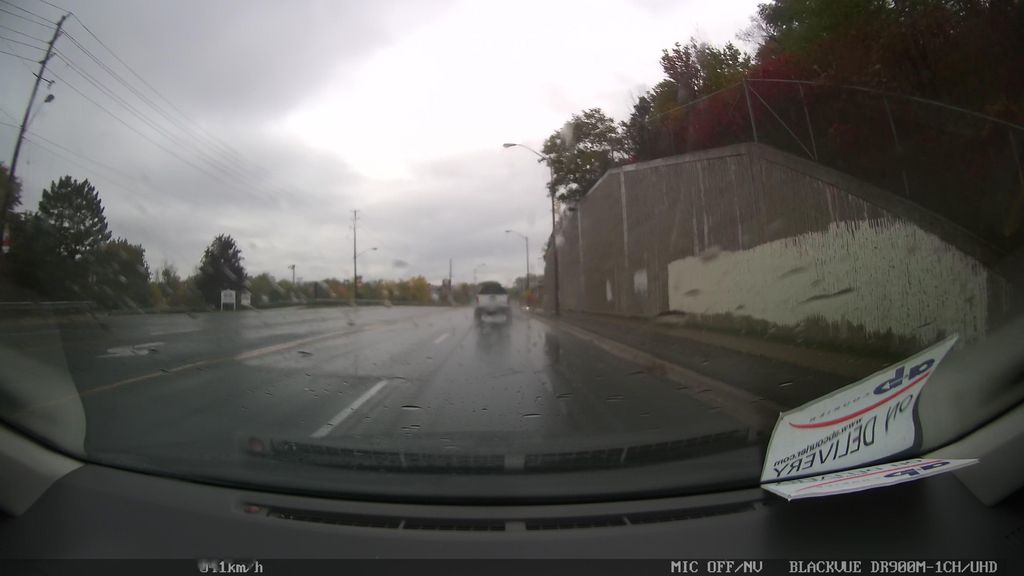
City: toronto